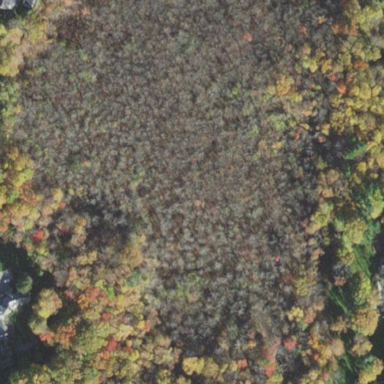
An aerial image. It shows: Existing Preserved Open Space in woodland area.